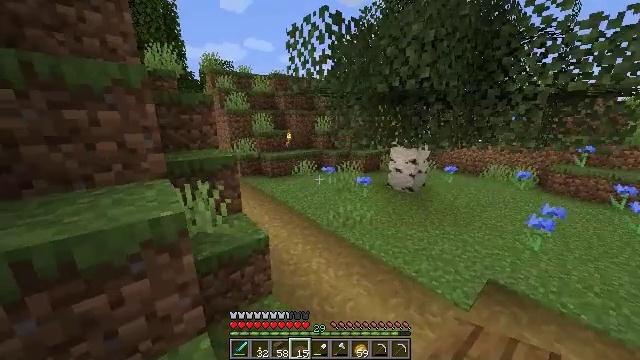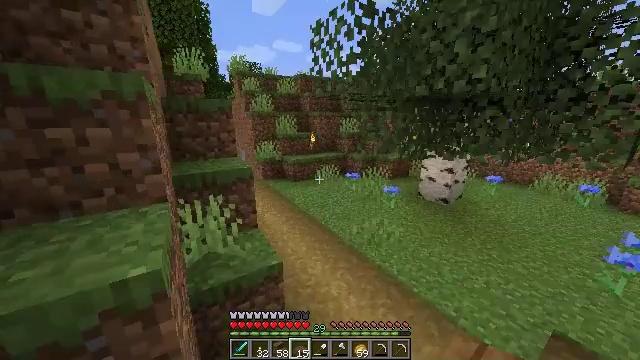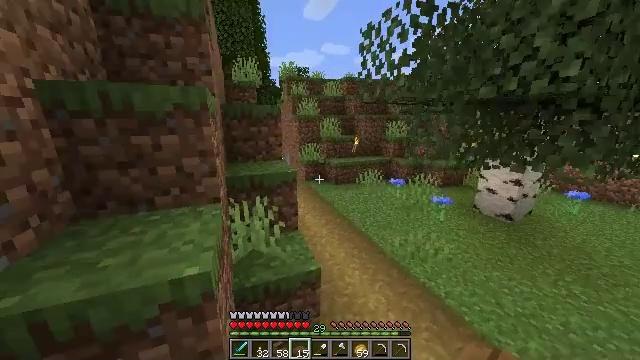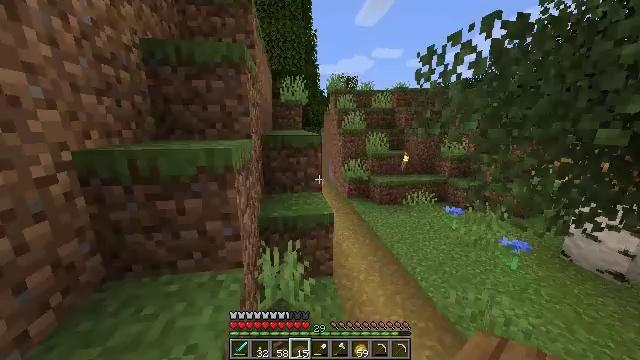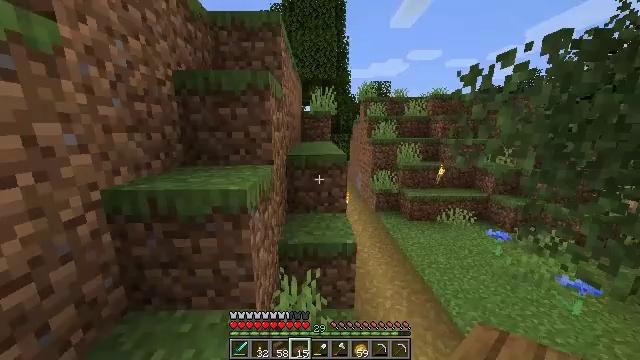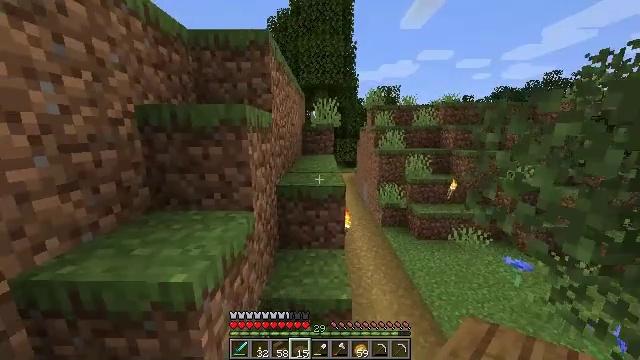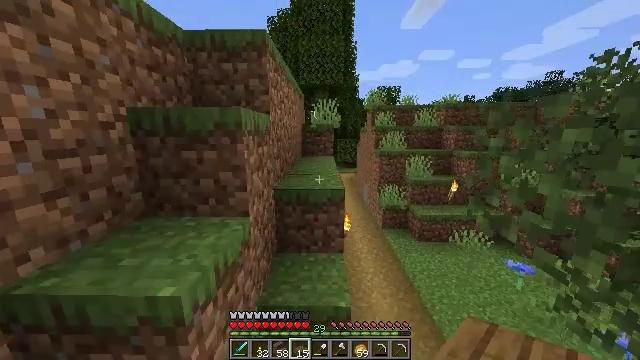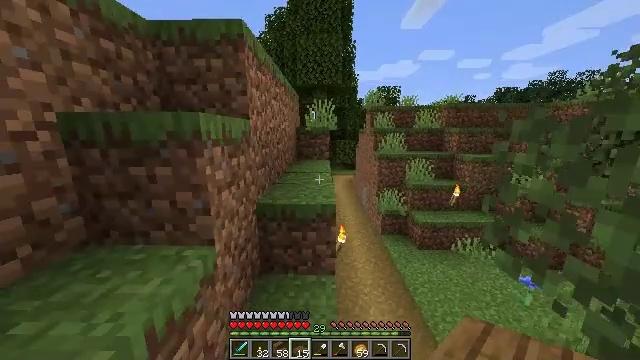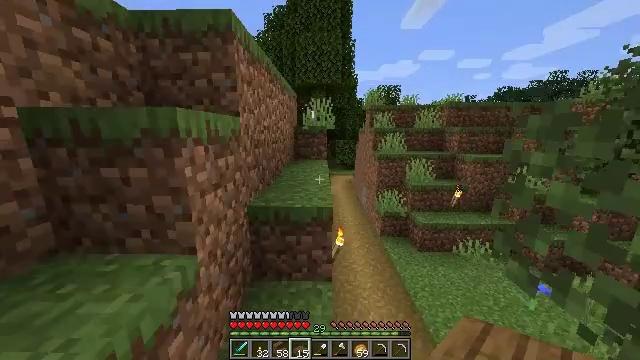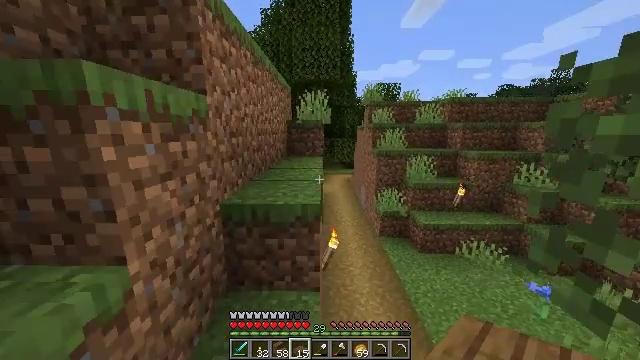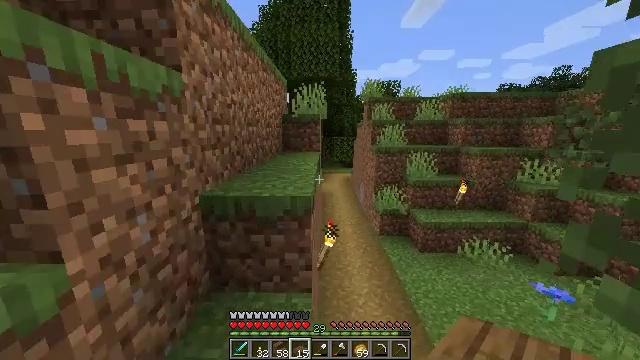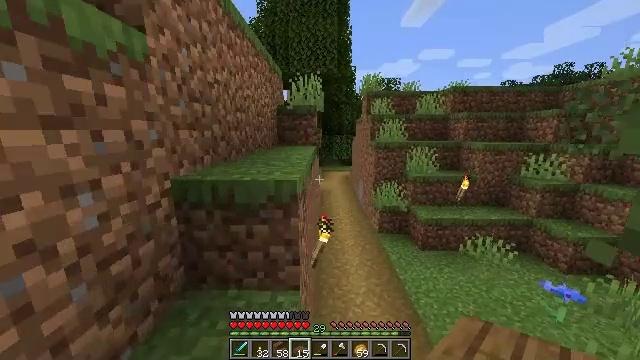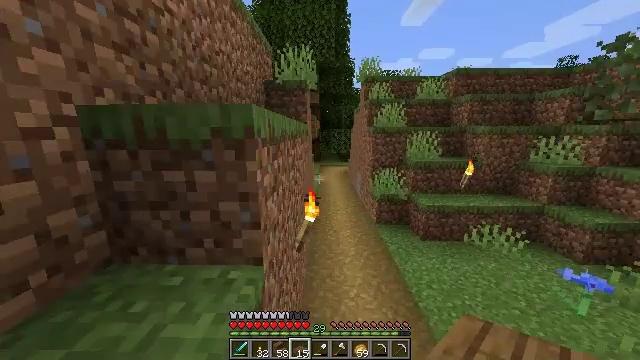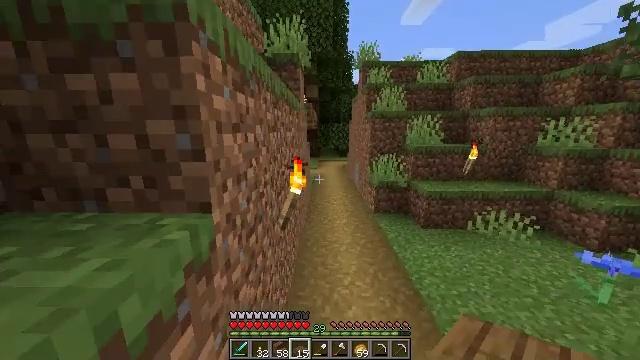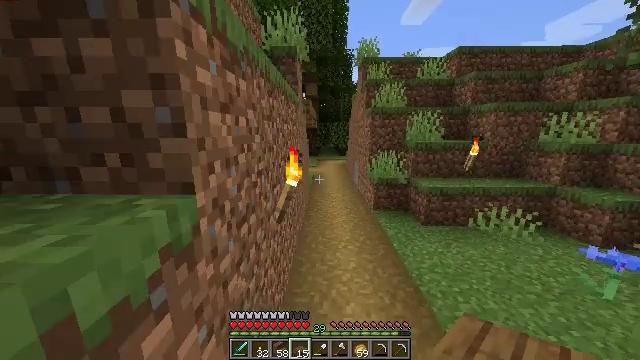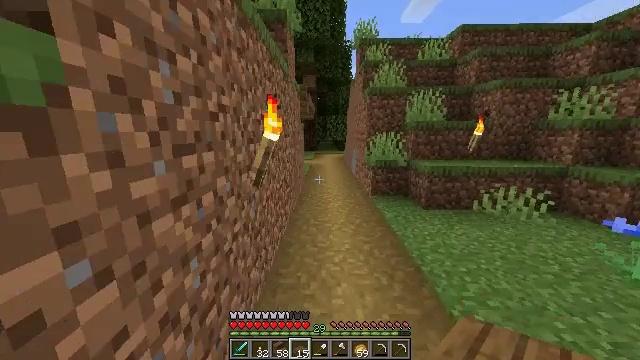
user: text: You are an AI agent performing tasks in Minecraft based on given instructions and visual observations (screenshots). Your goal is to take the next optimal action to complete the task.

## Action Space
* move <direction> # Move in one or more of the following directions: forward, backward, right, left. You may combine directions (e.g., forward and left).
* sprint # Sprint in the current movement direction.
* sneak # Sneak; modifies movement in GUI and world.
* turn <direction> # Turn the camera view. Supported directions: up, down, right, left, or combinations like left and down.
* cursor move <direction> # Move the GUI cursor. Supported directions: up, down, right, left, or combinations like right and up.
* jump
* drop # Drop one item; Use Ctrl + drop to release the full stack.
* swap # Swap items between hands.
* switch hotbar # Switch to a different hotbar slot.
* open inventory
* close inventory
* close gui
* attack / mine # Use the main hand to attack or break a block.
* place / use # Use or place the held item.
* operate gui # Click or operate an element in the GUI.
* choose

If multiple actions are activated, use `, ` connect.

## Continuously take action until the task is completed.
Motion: motion action
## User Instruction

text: Craft spruce slabs with the crafting table.
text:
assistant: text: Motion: move forward, turn left
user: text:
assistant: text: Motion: move forward, turn left, jump
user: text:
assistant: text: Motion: move forward, turn left and up, jump
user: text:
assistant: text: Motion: move forward, turn left, jump
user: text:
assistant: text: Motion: move forward, turn left, jump
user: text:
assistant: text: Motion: move forward, jump
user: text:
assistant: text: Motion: move forward, jump
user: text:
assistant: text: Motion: move forward and move right, jump
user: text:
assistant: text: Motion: move forward and move right
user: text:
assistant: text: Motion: move forward and move right
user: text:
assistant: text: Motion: move forward and move right
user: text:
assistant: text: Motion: move forward and move right
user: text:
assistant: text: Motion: move forward and move right
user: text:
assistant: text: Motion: move forward and move right
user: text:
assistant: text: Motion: move forward
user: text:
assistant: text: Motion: move forward
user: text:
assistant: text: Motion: move forward
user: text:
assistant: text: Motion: move forward
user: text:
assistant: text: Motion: move forward
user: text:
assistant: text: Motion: move forward
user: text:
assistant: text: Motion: move forward
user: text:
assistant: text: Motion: move forward
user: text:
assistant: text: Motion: move forward
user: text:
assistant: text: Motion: move forward
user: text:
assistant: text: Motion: move forward
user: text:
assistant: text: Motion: move forward
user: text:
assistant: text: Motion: move forward
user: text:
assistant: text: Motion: move forward
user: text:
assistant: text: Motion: move forward
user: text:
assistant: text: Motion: move forward